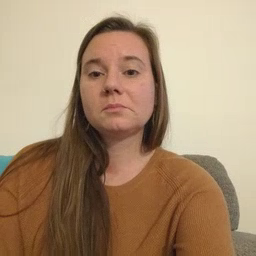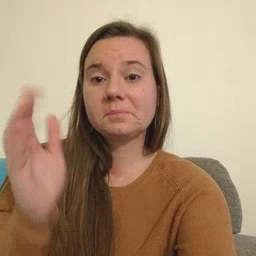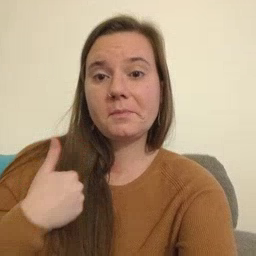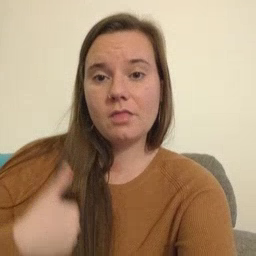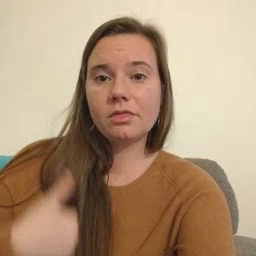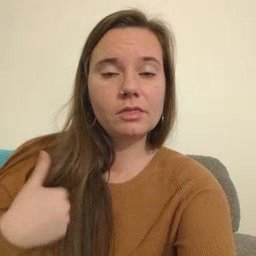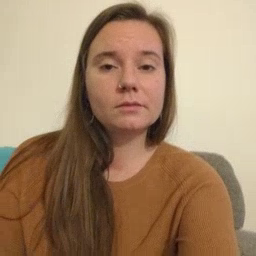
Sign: bath